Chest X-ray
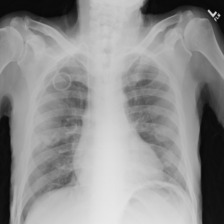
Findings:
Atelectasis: negative
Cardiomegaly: negative
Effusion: negative
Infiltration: negative
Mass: negative
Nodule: negative
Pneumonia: negative
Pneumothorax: negative
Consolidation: negative
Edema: negative
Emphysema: negative
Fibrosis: negative
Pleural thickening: negative
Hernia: negative